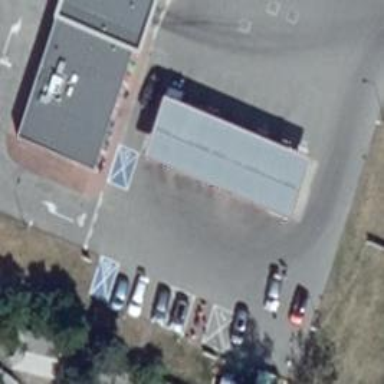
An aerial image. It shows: Fuel station.